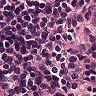
Metastatic tissue present: no